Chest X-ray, PA view. Patient: 73 years old, sex M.
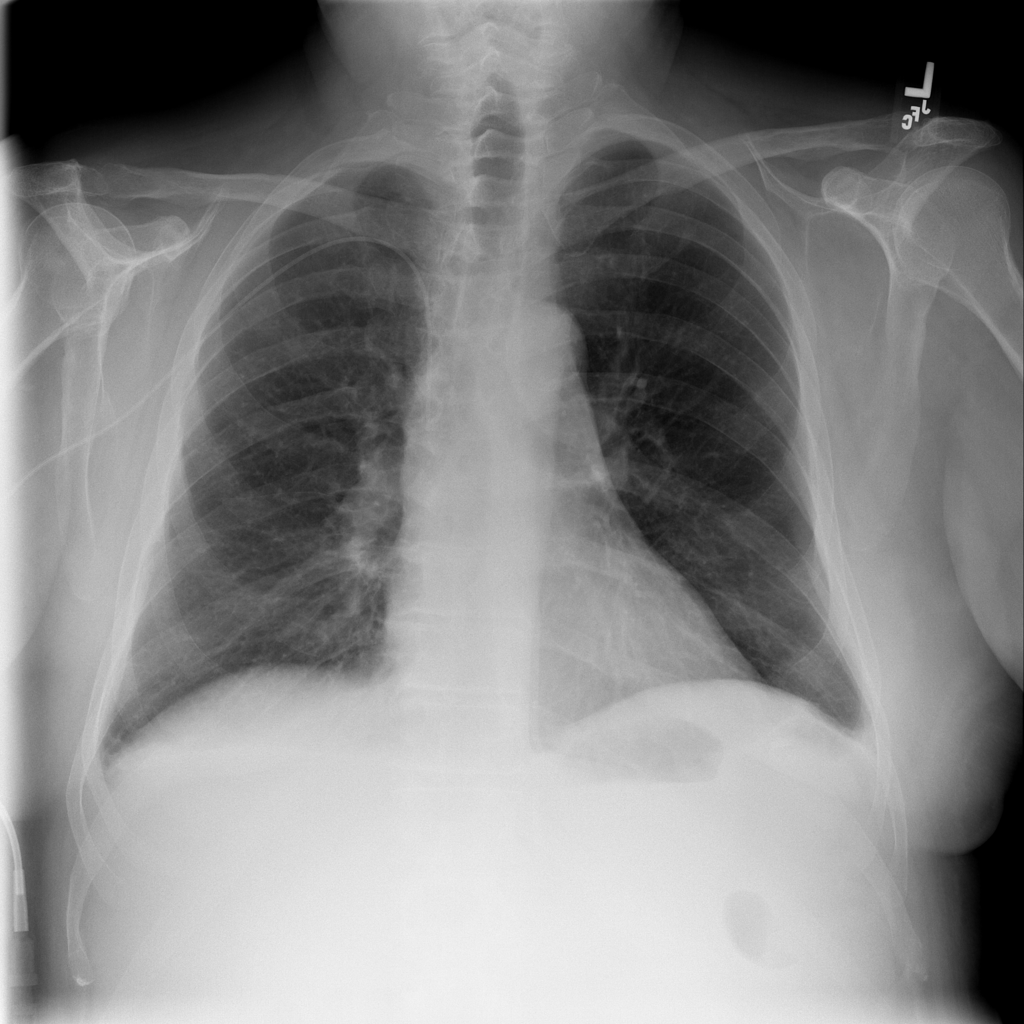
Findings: Effusion